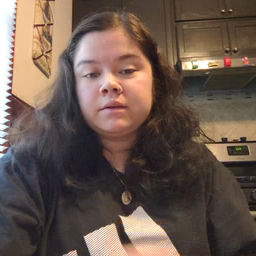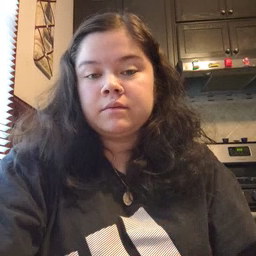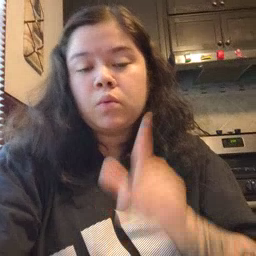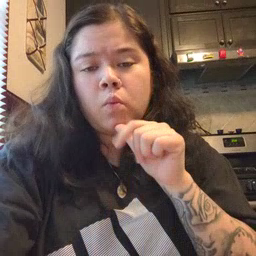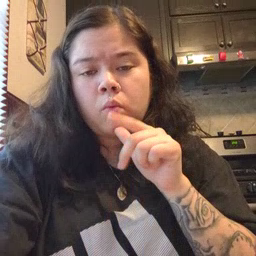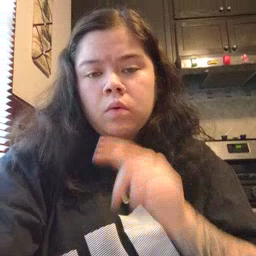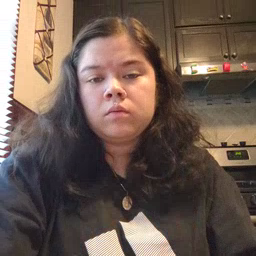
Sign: who